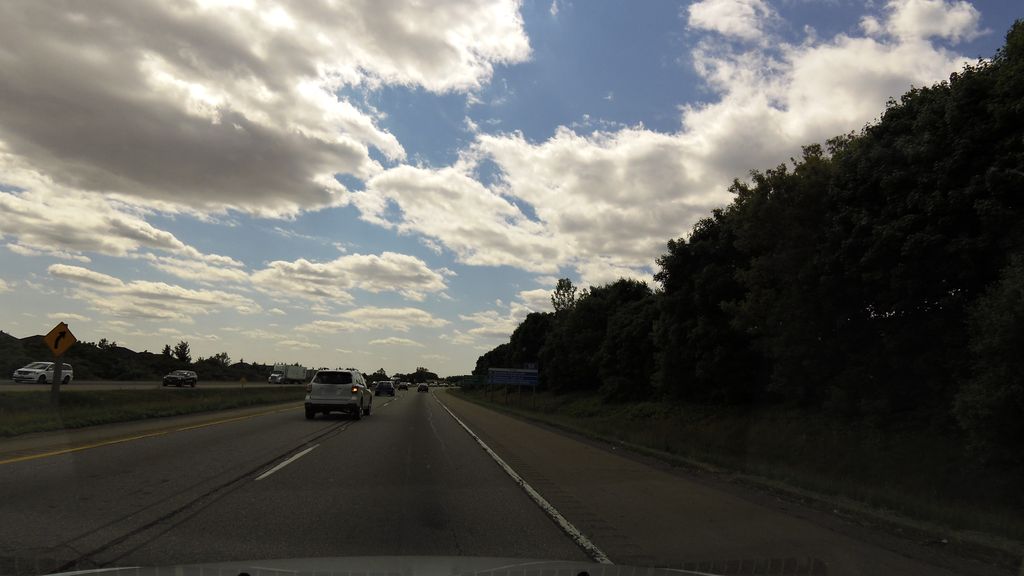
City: hamilton